Question: i create a windows form with multi controls (text box & date time picker & combo box)
then use error provider to check if a control is empty or not (14 of controls must be filled), with a messy code to check (14 if statement on the save button event) it shows the errors but stores the form in database.
how can i prevent save button to insert the form whiteout any of this 14 controls

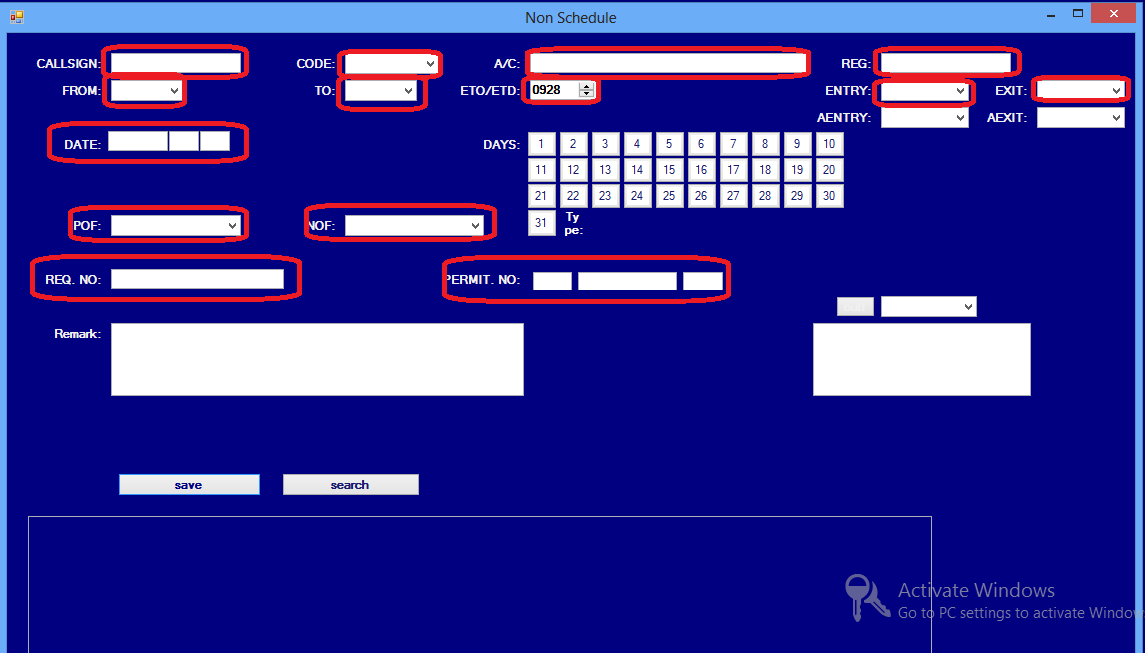
Answer: my problem solved by validating event .
under validating event of each control that need to be filled'
'''
private void cmb_nof_Validating(object sender, CancelEventArgs e)
{
Validatecmb_nof();
}
private bool Validatecmb_nof()
{
bool bstatus = true;
if (string.IsNullOrEmpty(cmb_nof.Text))
{
errorProvider1.SetError(cmb_nof, "item required");
bstatus = false;
}
else
{
errorProvider1.SetError(cmb_nof, "");
}
return bstatus;
}
'''
'and under saver button click event this code
'''
bool Valnof = Validatecmb_nof();
if ( Valnof )
{
//some events
}
else
{
MessageBox.Show("Please enter valid data");
}
'''